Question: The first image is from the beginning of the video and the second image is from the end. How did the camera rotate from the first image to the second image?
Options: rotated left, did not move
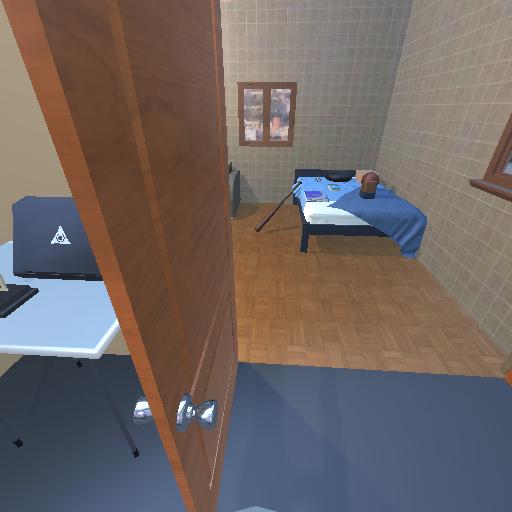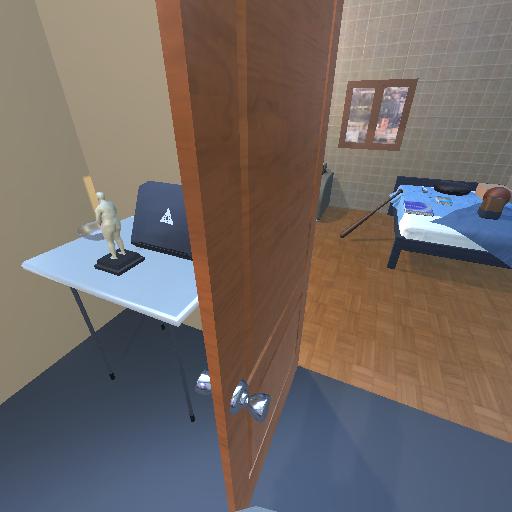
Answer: rotated left